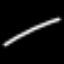
Label: line